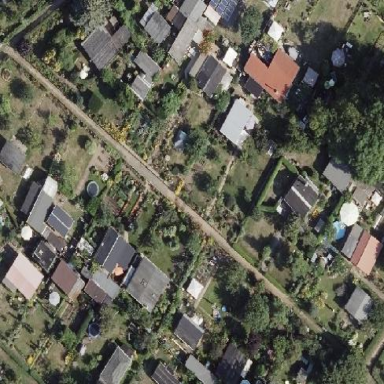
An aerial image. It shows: Plot in the allotments surrounded by hedge.